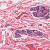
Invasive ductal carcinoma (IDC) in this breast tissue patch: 0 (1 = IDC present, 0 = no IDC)